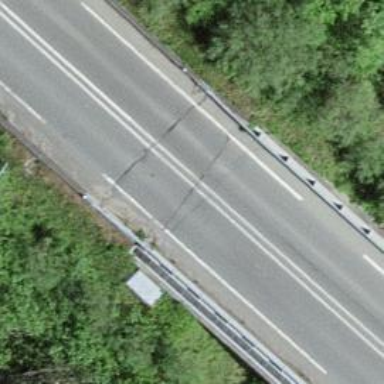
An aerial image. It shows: Bridge with asphalt surface carrying trunk highway.